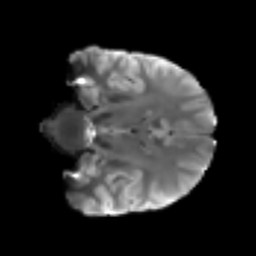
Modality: T2w
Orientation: coronal
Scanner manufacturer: siemens
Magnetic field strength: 3 T
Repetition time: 3.6 s
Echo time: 0.092 s